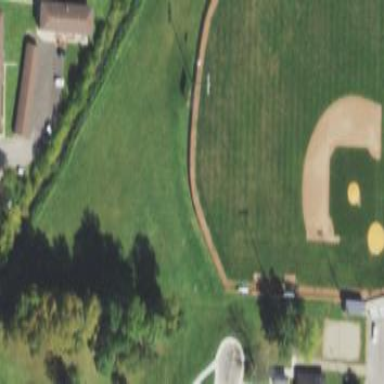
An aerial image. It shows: Baseball pitch for leisure land.